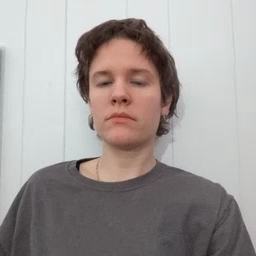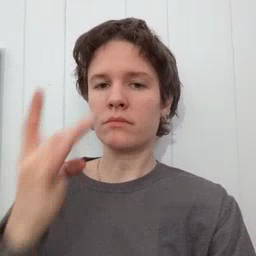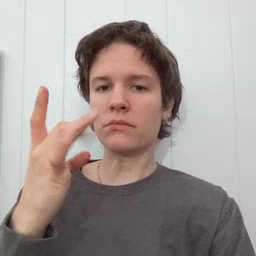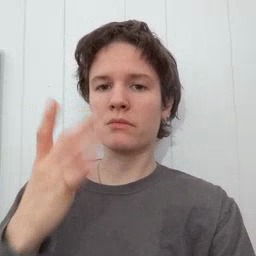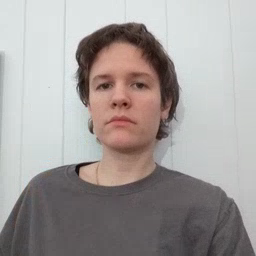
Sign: snack